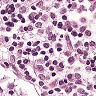
Metastatic tissue present: no